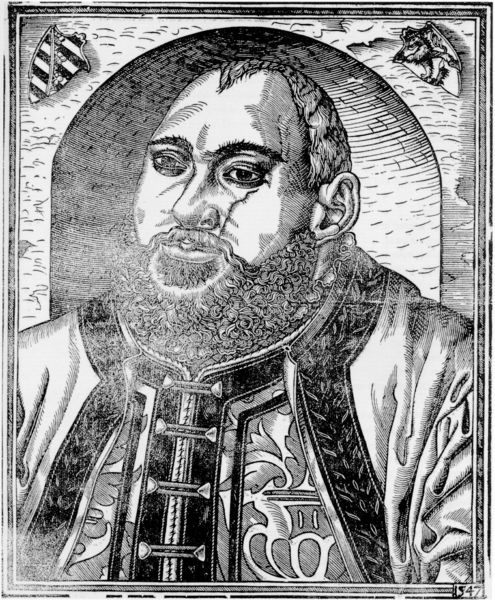
Titel: Bildnis von Herzog Johann Friedrich von Sachsen
Künstler: M. Ribestein
Institution: (Seriendruck)
Schlagwörter: kopf, mann, weiß, frisur, mund, nase, ohr, schwarz, stirn, muster, ornament, bart, architektur, augen, bibel, rahmen, vollbart, bildnis, herr, portrait, porträt, auge, gewand, mantel, reich, stickerei, blatt, borte, lippen, locken, ohren, renaissance, rund, umrandung, ansicht, bogen, datierung, grafik, graphik, rand, dick, schnauz, brauen, gestreift, wange, nische, schild, buch, druck, druckgraphik, druckgrafik, schraffur, schwarz weiß, radierung, stich, geheimratsecken, wappen, stirnglatze, halbprofil, narbe, mittelalter, wams, herzog, rechteckig, löwe, niesche, breit, verschluss, monster, conche, kurfürst, hochrechteckig, stifter, sachsen, bärtiger, grausam, was, volle lippen, cranach, schreib, 1547, bartträger, ratsecken